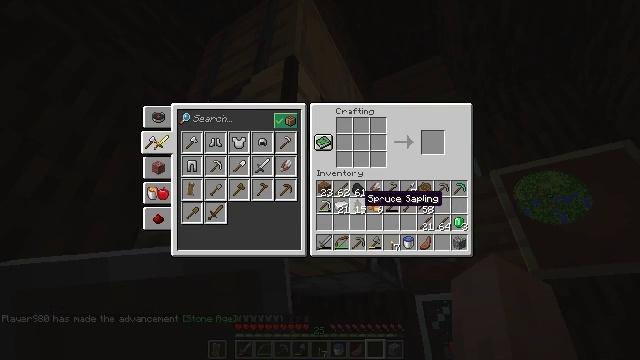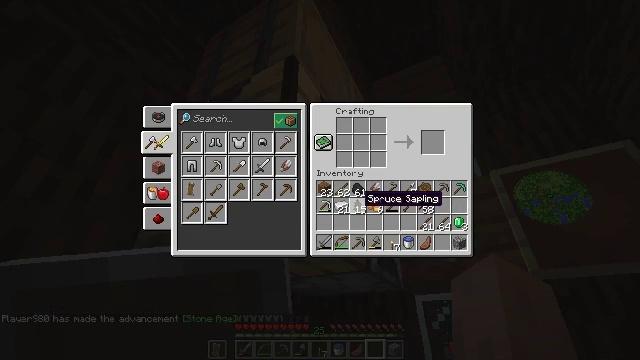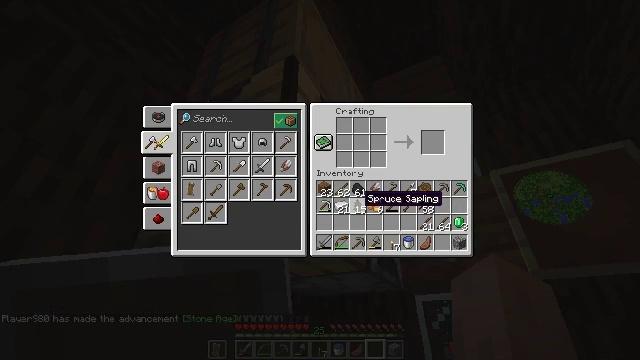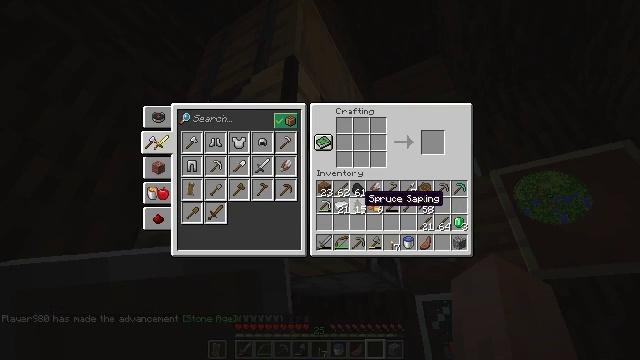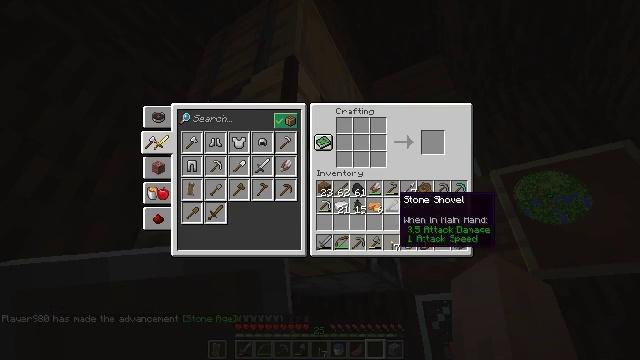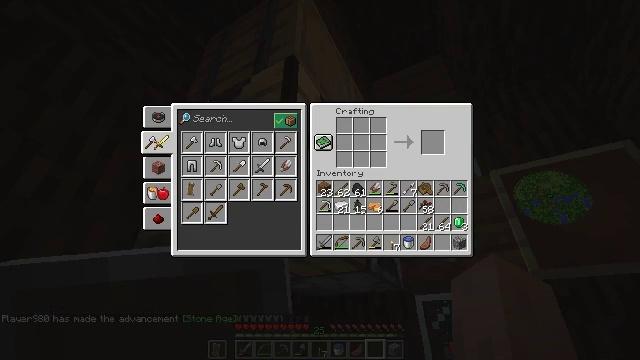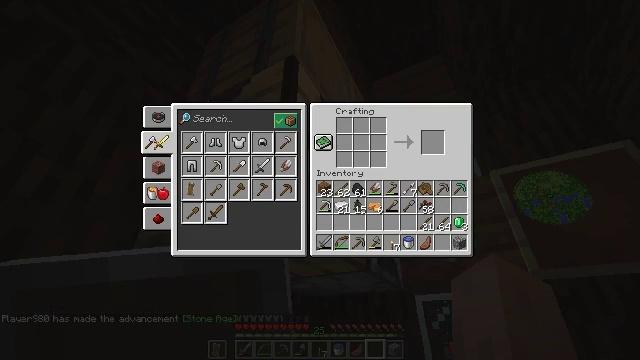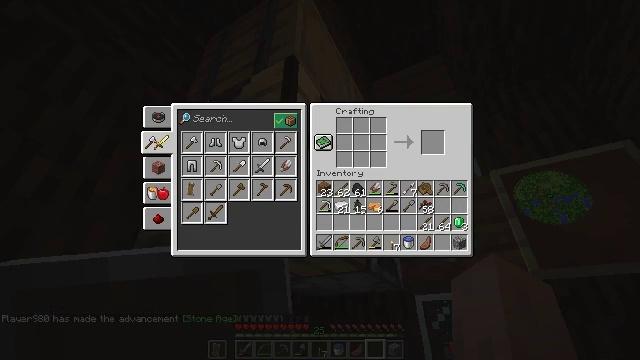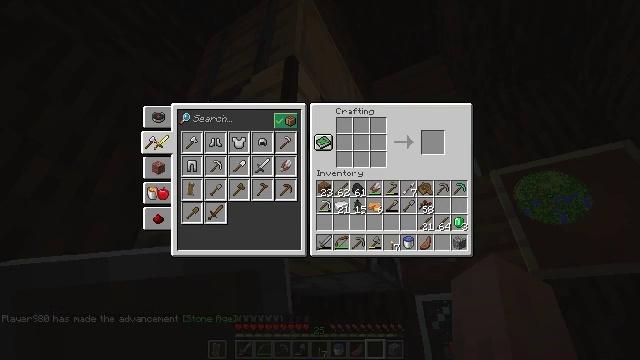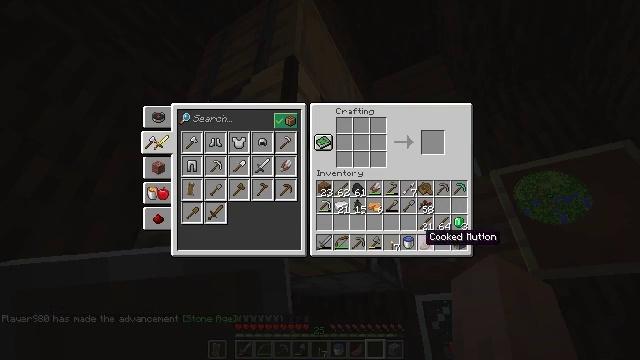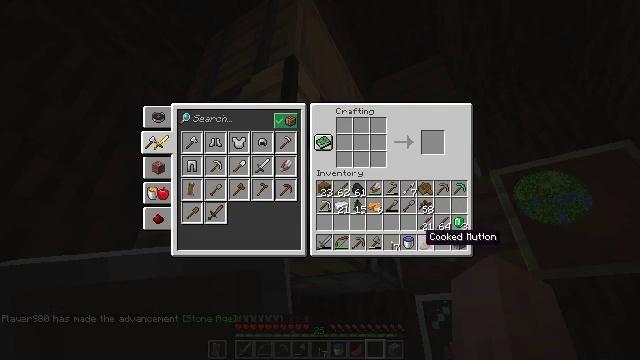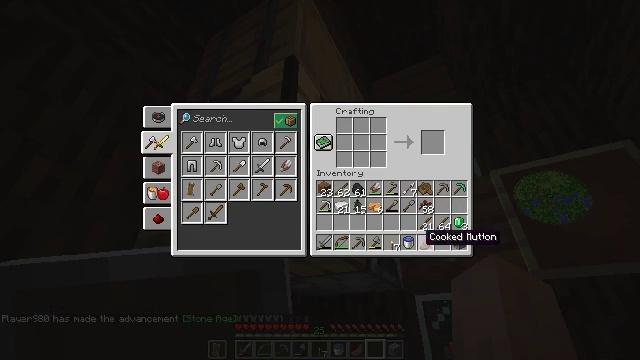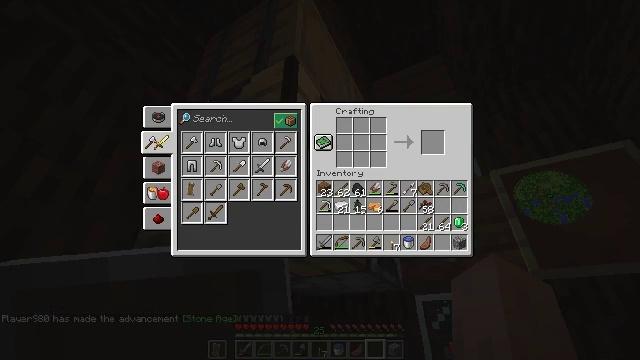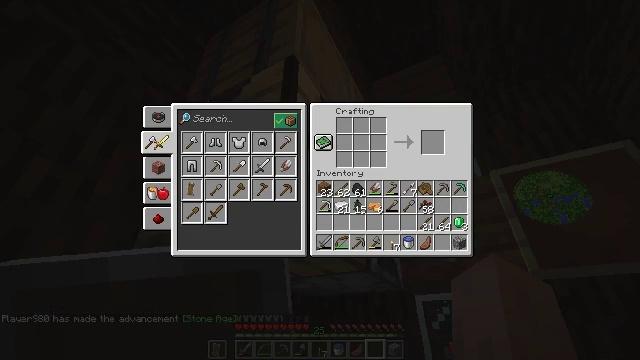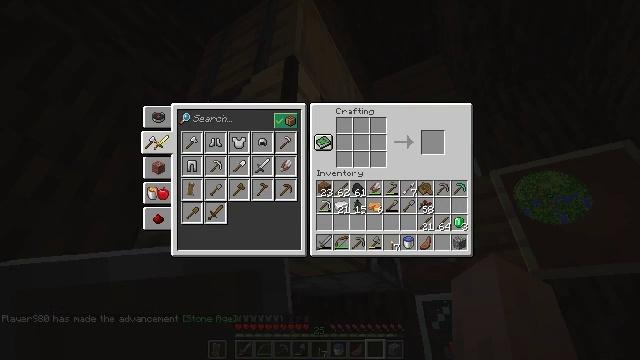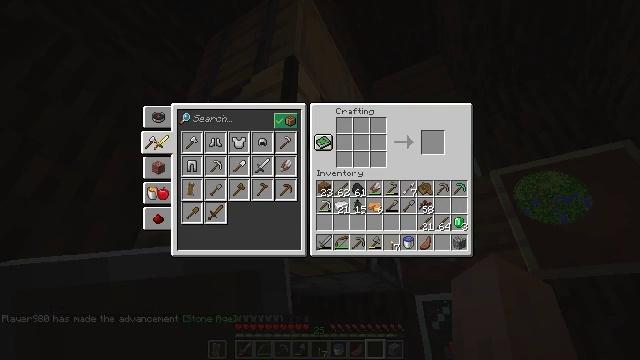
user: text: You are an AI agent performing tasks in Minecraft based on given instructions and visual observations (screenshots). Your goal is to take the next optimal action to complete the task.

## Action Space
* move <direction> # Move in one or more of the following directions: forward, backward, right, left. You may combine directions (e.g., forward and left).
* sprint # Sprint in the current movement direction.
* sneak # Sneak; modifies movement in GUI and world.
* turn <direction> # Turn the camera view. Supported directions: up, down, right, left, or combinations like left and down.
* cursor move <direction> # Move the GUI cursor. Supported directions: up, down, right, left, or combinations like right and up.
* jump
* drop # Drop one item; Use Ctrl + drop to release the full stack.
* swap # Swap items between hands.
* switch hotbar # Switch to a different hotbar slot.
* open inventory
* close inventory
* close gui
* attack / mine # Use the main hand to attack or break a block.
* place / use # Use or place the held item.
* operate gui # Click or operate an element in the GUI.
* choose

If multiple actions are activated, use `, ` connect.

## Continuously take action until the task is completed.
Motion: motion action
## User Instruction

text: Use gold ore and smelt a gold ingot.
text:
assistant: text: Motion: no_op
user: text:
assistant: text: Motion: no_op
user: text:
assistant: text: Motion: no_op
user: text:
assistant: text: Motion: cursor move right
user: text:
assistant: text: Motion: cursor move right and down
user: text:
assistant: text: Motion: cursor move down
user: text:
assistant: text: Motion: no_op
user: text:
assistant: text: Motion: no_op
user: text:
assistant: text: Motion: cursor move up
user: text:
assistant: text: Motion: no_op
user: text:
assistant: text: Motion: no_op
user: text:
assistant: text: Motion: cursor move right and down
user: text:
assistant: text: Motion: no_op
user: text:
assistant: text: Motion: no_op
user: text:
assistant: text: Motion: no_op
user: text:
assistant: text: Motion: no_op
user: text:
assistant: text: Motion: cursor move left
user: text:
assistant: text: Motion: cursor move left and up
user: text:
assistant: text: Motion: cursor move left and up
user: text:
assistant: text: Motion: cursor move left and up
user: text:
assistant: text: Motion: cursor move left
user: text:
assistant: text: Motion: no_op
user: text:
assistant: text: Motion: cursor move right and up
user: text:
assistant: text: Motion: cursor move right
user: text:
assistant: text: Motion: no_op
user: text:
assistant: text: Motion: cursor move right and down
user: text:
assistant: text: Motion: no_op
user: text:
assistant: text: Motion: no_op
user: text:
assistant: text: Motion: no_op
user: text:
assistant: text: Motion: cursor move right and down